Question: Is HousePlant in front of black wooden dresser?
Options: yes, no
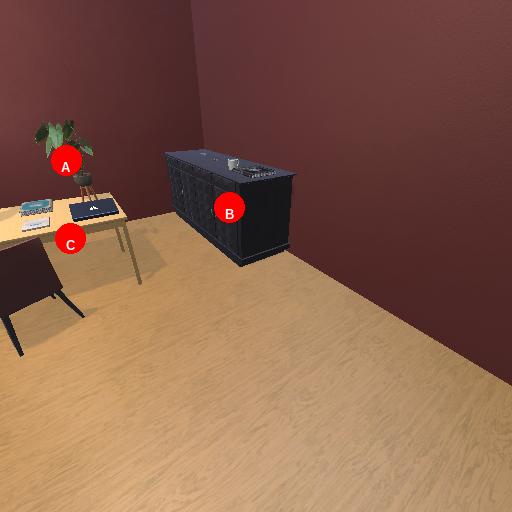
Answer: yes